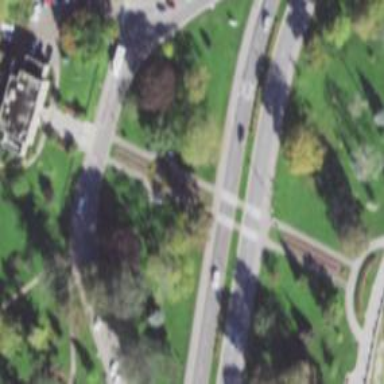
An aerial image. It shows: Uncontrolled zebra crossing with notable zebra markings.